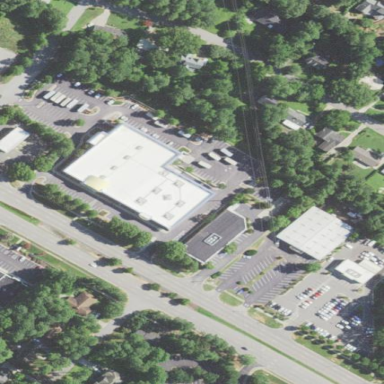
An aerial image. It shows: Commercial building housing furniture shop.